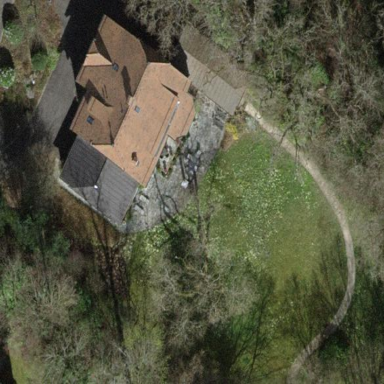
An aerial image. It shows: Garden surrounded by fence.